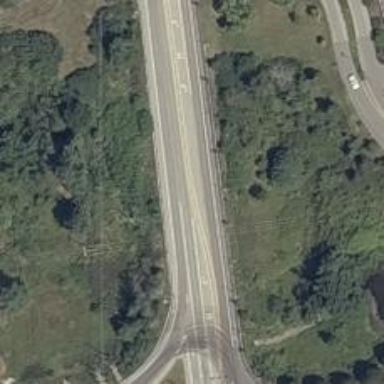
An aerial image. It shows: Secondary road with asphalt surface.